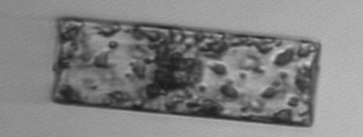
Label: Guinardia_flaccida